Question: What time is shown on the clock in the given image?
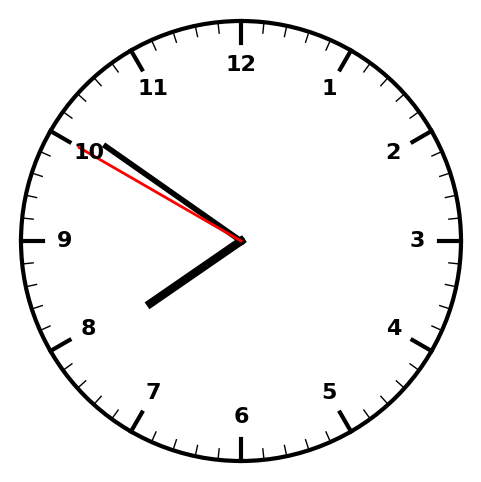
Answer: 07:50:50